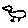
Label: bird